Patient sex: M
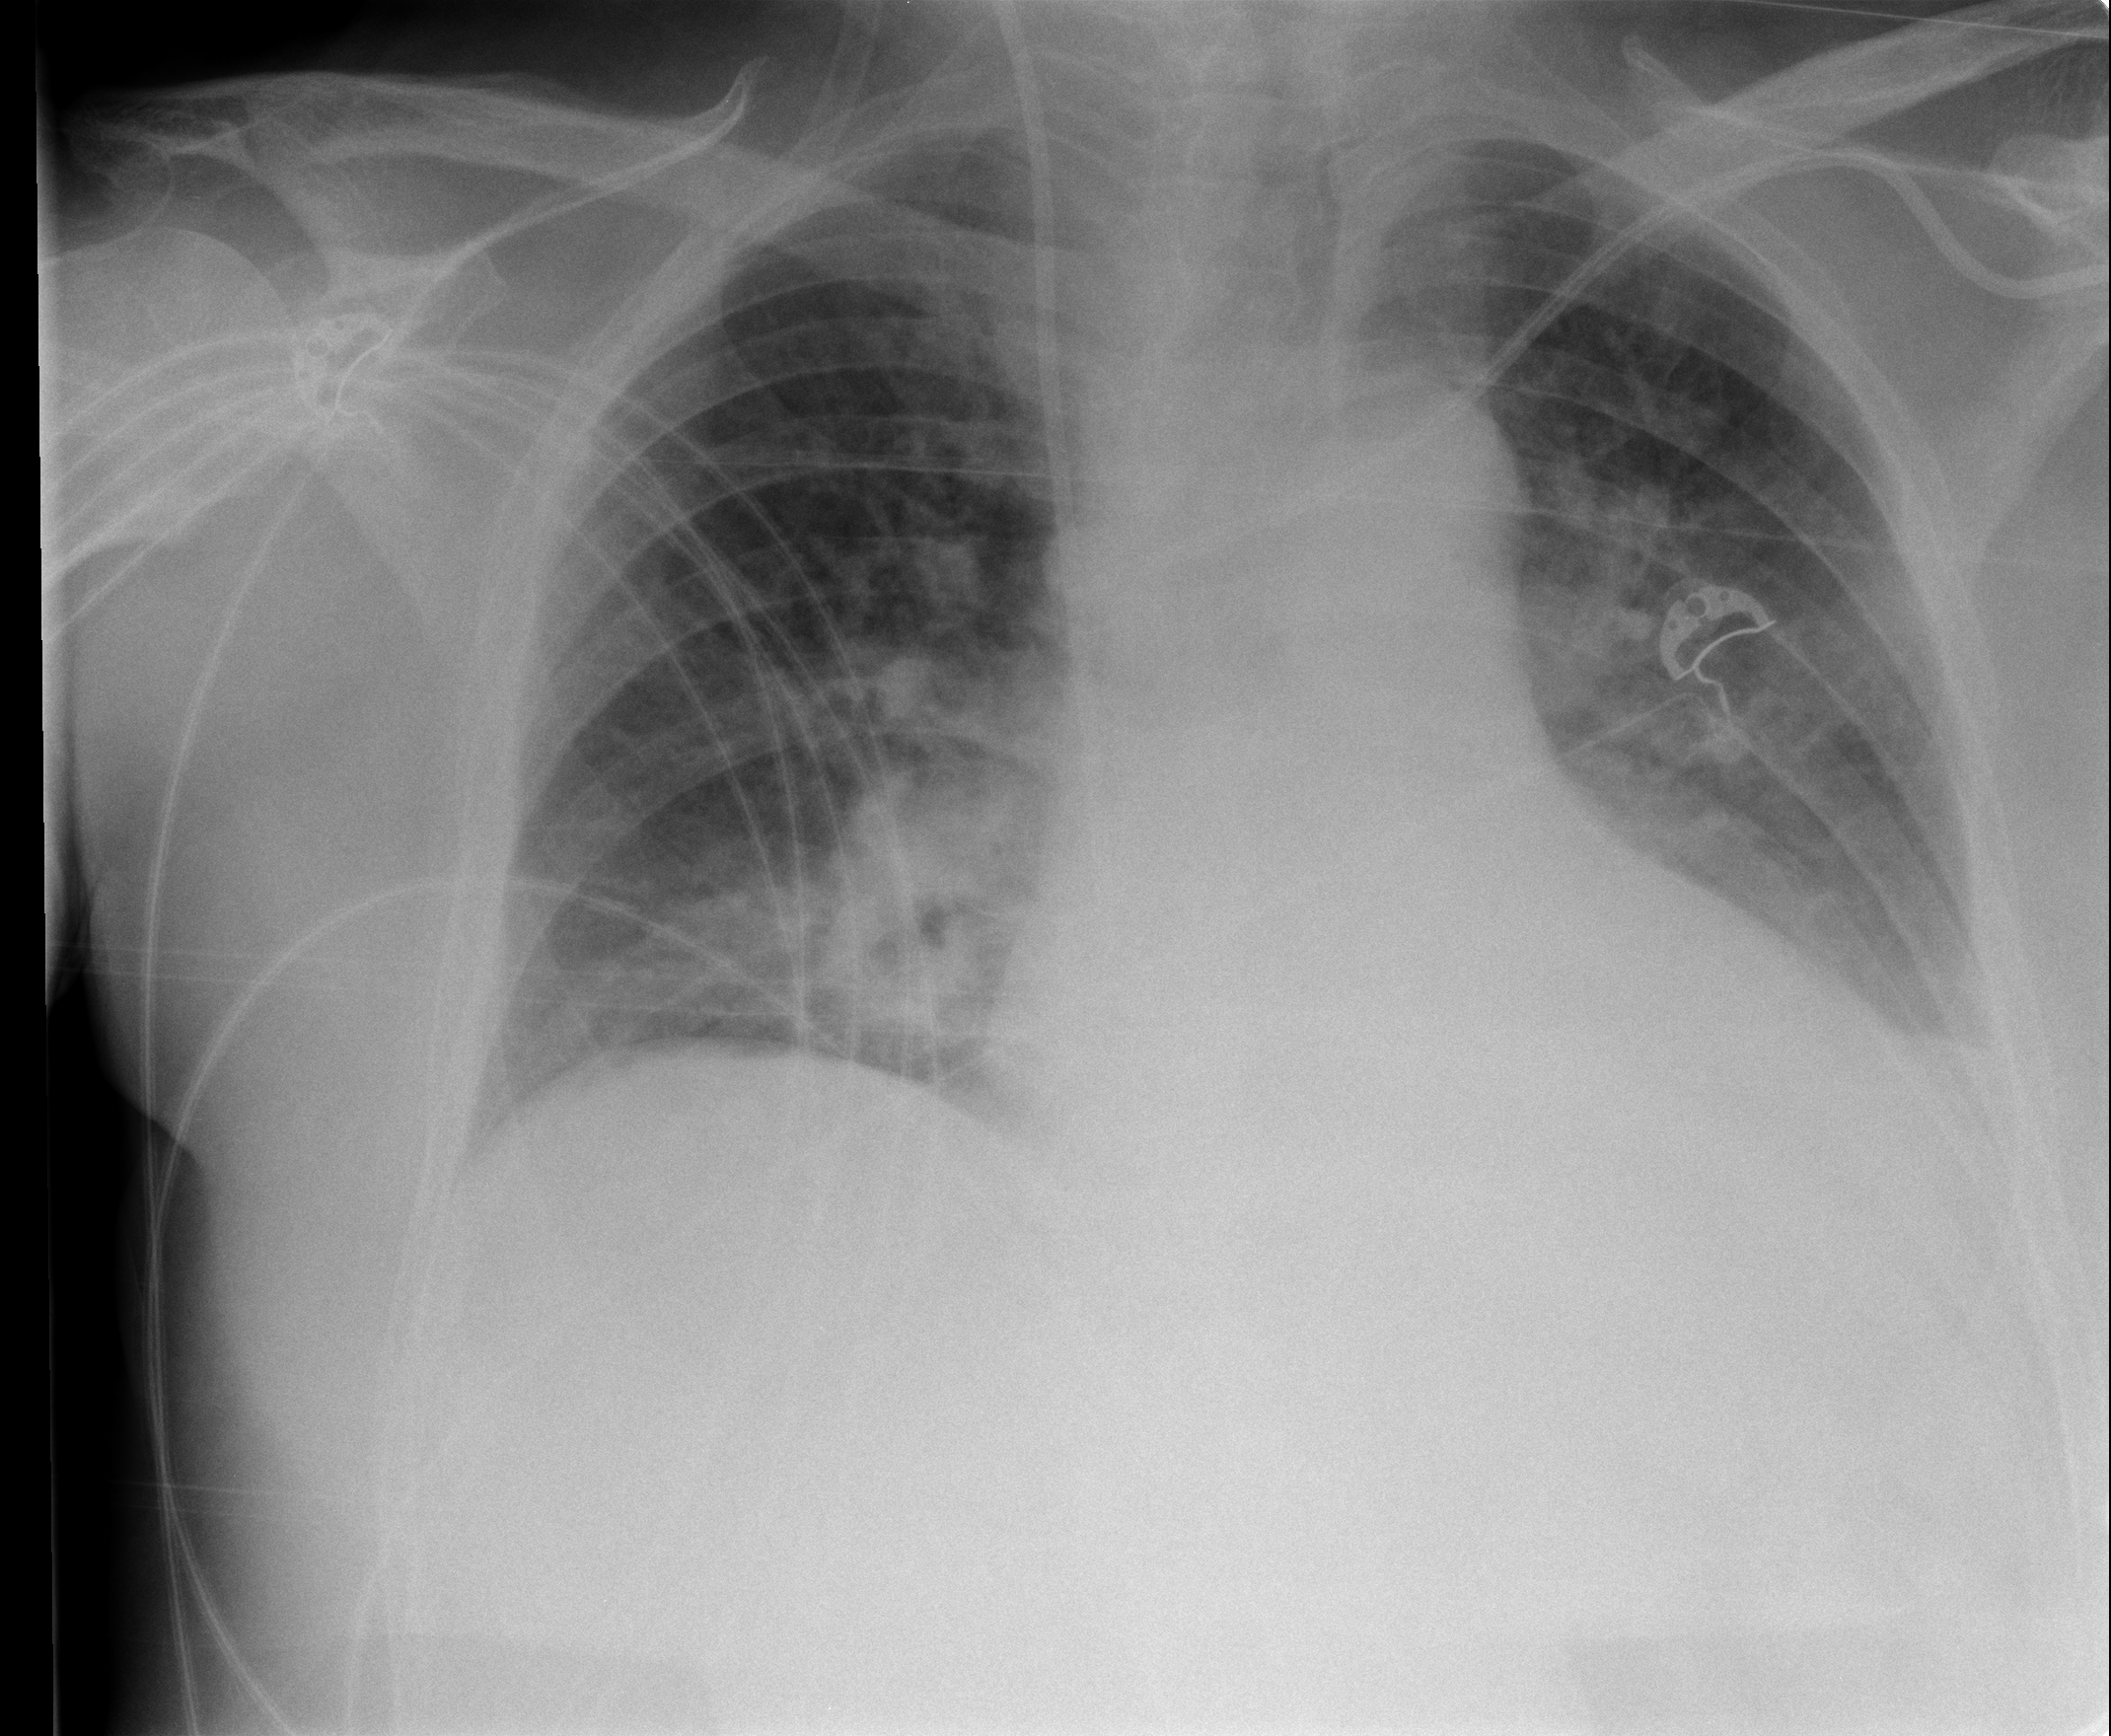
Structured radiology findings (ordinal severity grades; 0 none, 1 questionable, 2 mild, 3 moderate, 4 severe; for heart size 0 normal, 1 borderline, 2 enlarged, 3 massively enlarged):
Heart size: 1
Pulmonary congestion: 2
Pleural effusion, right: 0
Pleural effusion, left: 2
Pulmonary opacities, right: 2
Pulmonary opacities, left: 1
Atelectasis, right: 1
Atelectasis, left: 1